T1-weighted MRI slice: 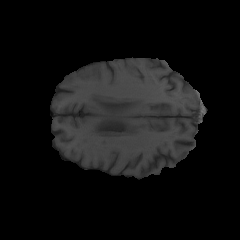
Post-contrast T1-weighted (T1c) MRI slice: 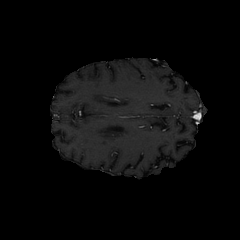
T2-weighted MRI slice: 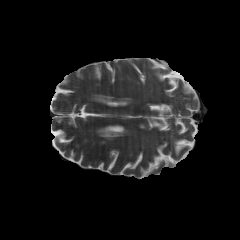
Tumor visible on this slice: no